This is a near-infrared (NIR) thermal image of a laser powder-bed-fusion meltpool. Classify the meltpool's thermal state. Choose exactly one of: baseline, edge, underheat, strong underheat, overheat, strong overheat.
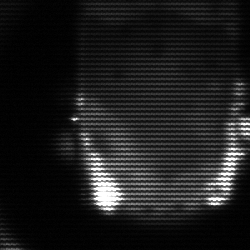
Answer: baseline